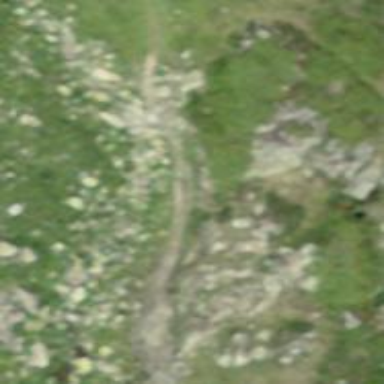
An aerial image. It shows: Path.